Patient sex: F
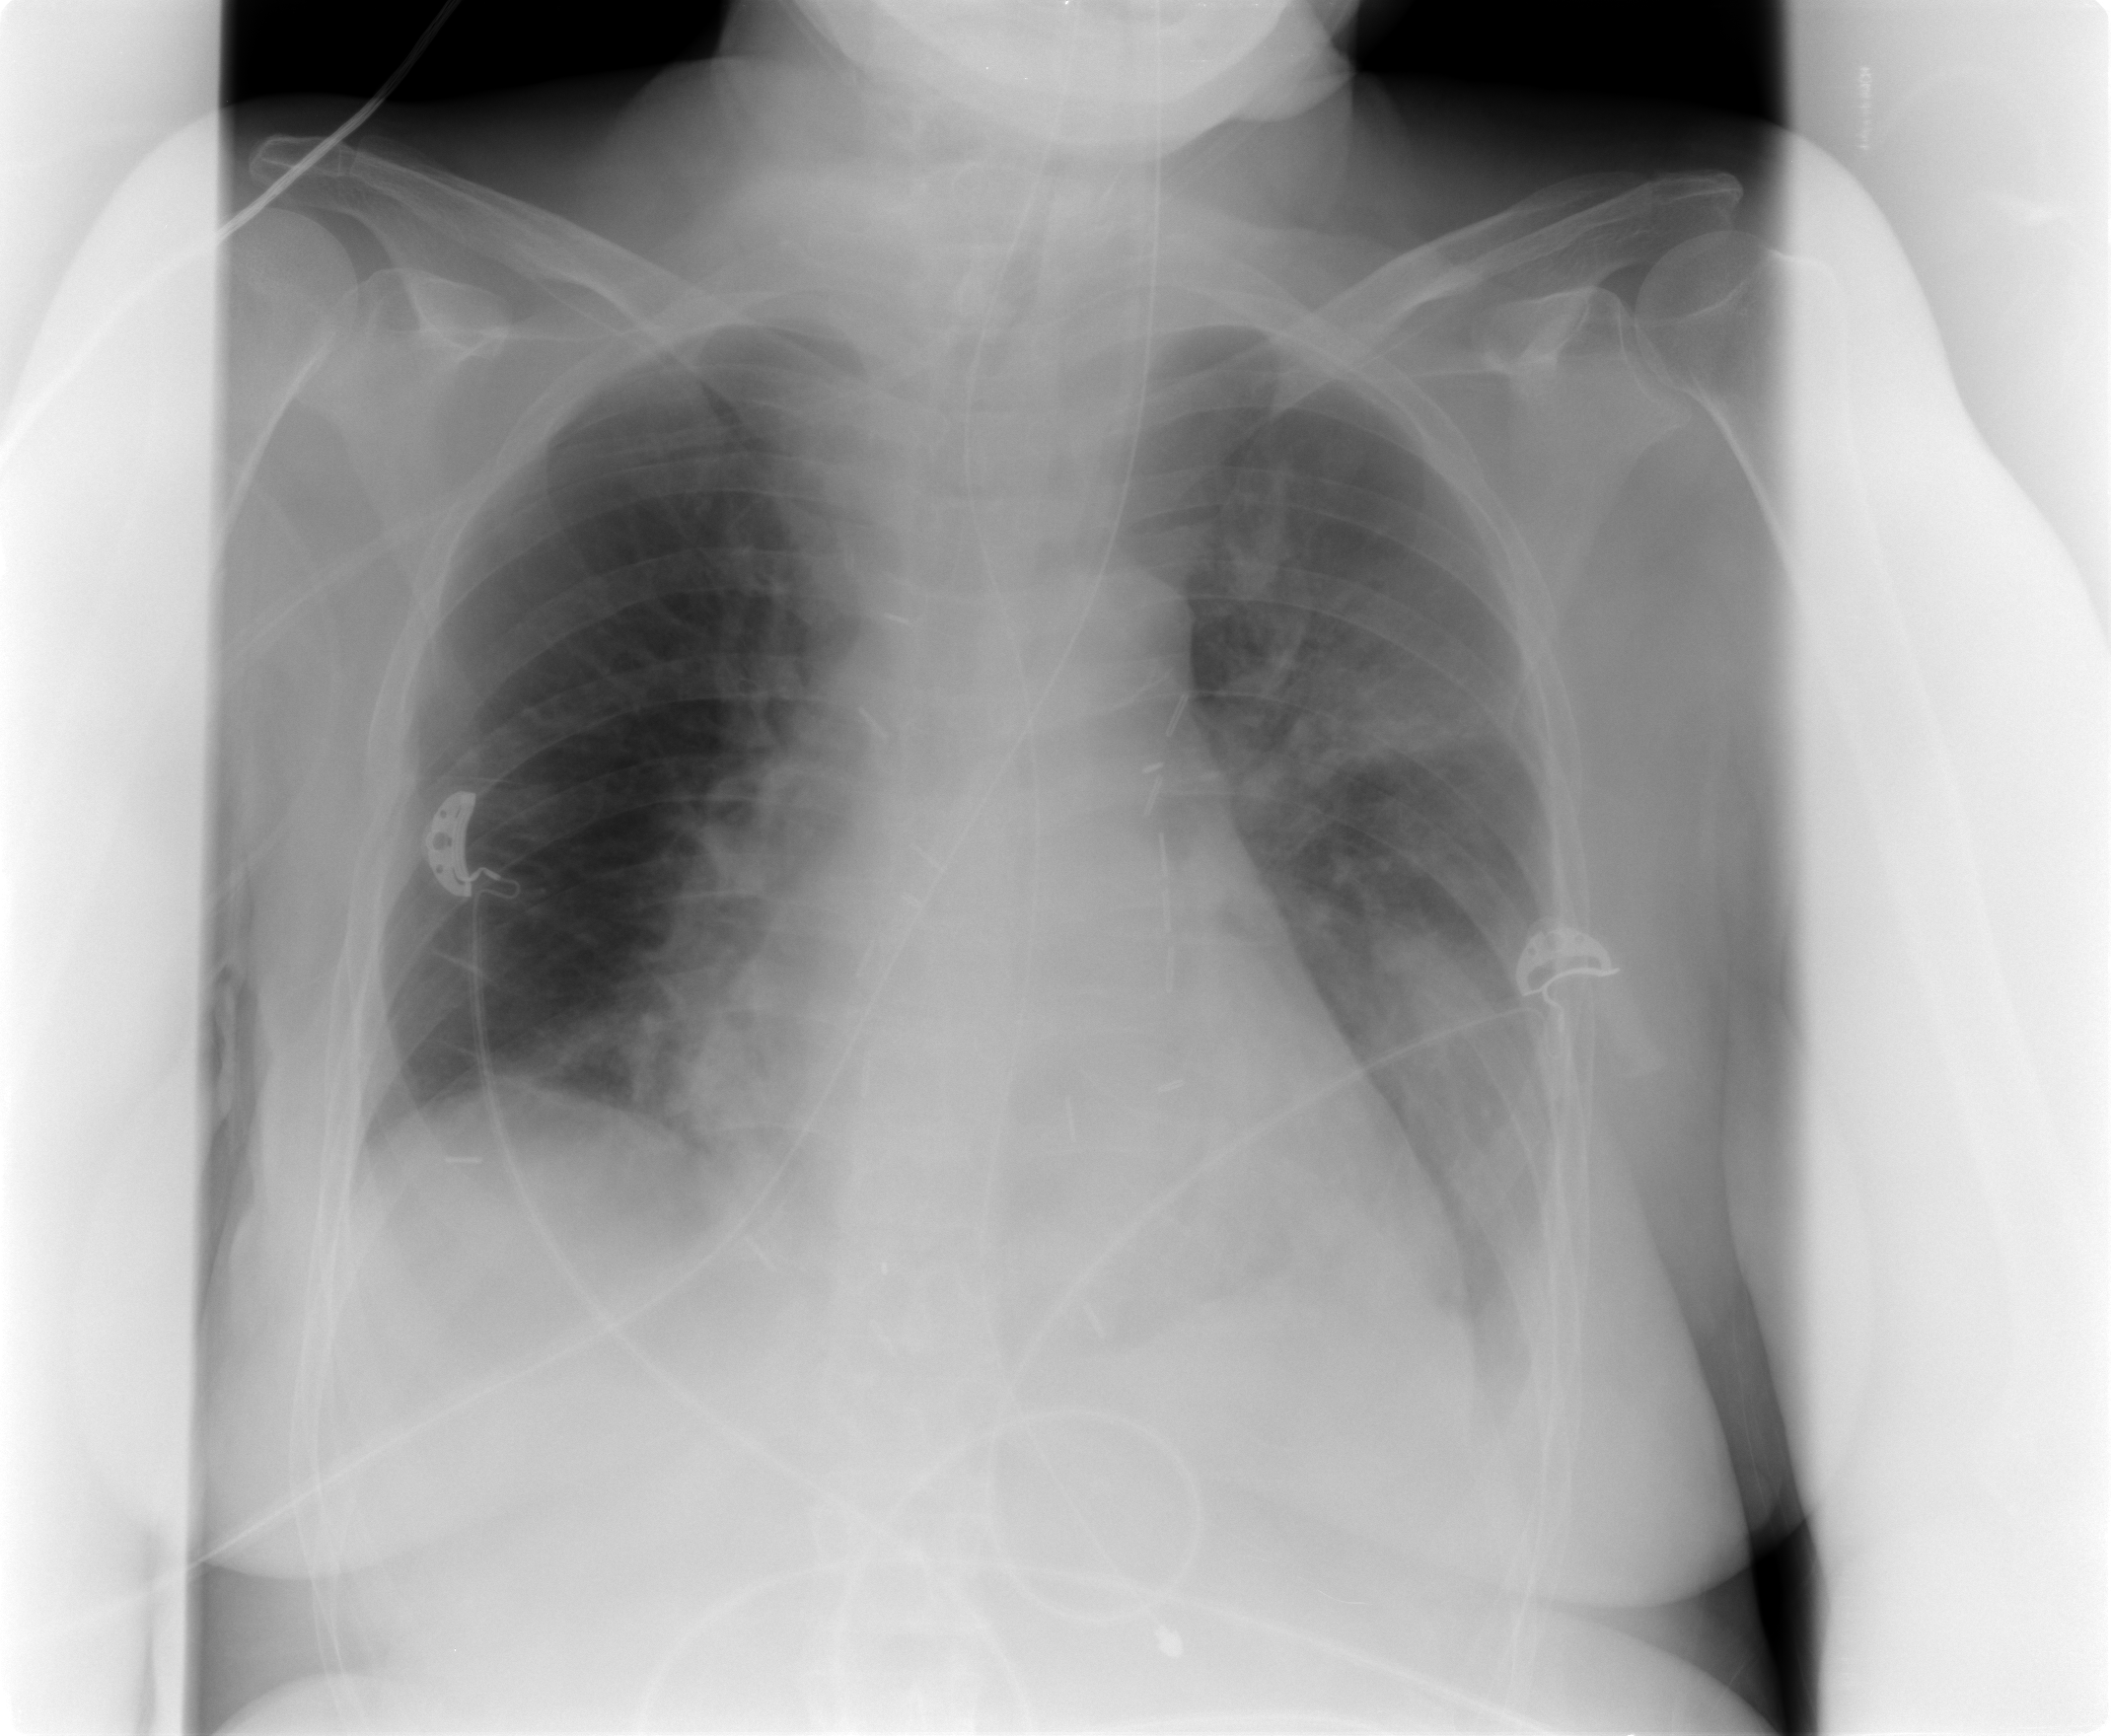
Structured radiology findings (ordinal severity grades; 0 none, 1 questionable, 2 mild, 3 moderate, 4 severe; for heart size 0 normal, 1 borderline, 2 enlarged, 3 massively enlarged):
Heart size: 0
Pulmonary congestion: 0
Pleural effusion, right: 0
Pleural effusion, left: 2
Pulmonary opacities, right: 0
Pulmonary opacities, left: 2
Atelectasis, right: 2
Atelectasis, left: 2